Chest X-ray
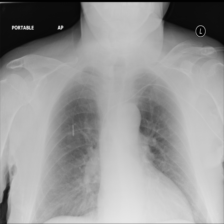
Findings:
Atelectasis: negative
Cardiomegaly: negative
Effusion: negative
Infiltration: negative
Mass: negative
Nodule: negative
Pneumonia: negative
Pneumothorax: negative
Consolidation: negative
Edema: negative
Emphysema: negative
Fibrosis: negative
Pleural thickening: negative
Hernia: negative